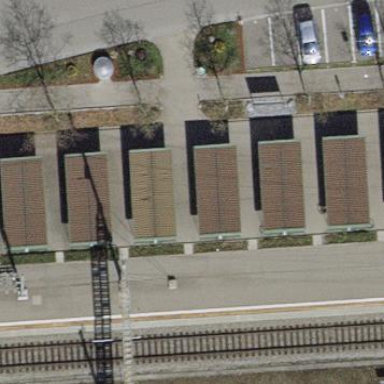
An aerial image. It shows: Bicycle parking shed.